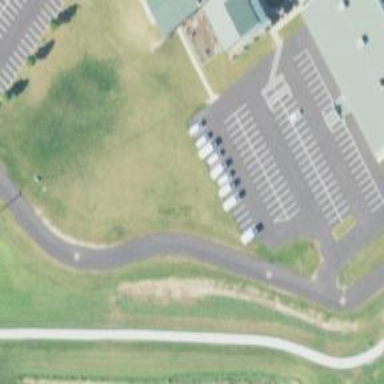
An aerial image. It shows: Parking area.